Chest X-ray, PA view. Patient: 66 years old, sex M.
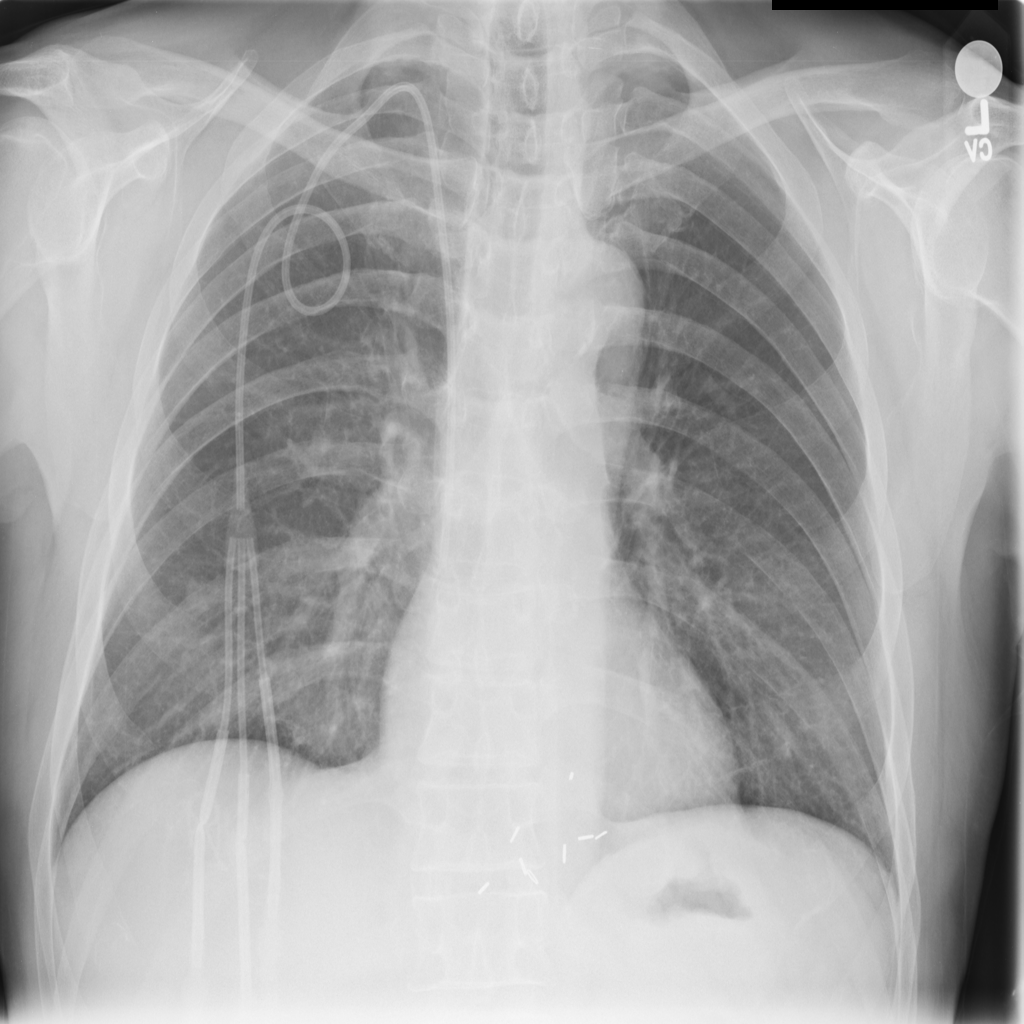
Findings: No Finding